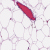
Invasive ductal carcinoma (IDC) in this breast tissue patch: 0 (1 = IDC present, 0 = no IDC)